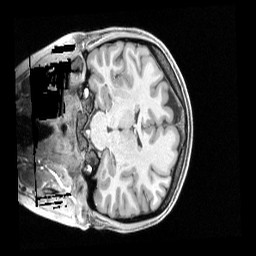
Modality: T1w
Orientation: coronal
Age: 20
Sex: female
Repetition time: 2.4 s
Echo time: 0.00222 s